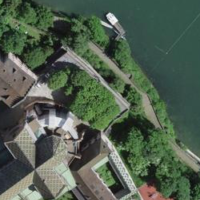
EUNIS habitat code: 54
Species observed at this site:
Tachybaptus ruficollis
Corvus corone
Turdus philomelos
Buteo buteo
Sylvia atricapilla
Salvia pratensis
Chroicocephalus ridibundus
Taxus baccata
Larus michahellis
Cygnus olor
Gallinula chloropus
Salvia glutinosa
Pica pica
Phoenicurus ochruros
Columba livia
Aesculus hippocastanum
Motacilla cinerea
Cyanistes caeruleus
Volucella zonaria
Corylus avellana
Alopochen aegyptiaca
Anas platyrhynchos
Sturnus vulgaris
Streptopelia decaocto
Passer domesticus
Regulus ignicapilla
Fringilla coelebs
Aruncus dioicus
Cymbalaria muralis
Turdus merula
Columba palumbus
Phalacrocorax carbo
Tachymarptis melba
Parus major
Hirundo rustica
Mergus merganser
Ciconia ciconia
Hedera helix
Delichon urbicum